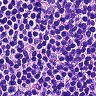
Metastatic tissue present: no